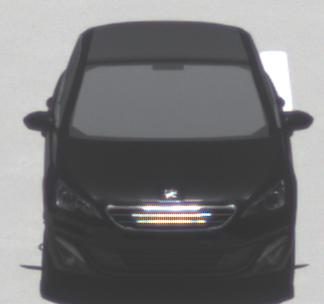
Make: Peugeot
Model: 308 VTi 82
Detailed model: 308 (II)
Model produced from: 2013/09
Model produced until: 2014/11
Doors: 5
Color: black
Road condition: dry road
Daytime: midday
Contrast: high contrast